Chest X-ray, AP view. Patient: 61 years old, sex M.
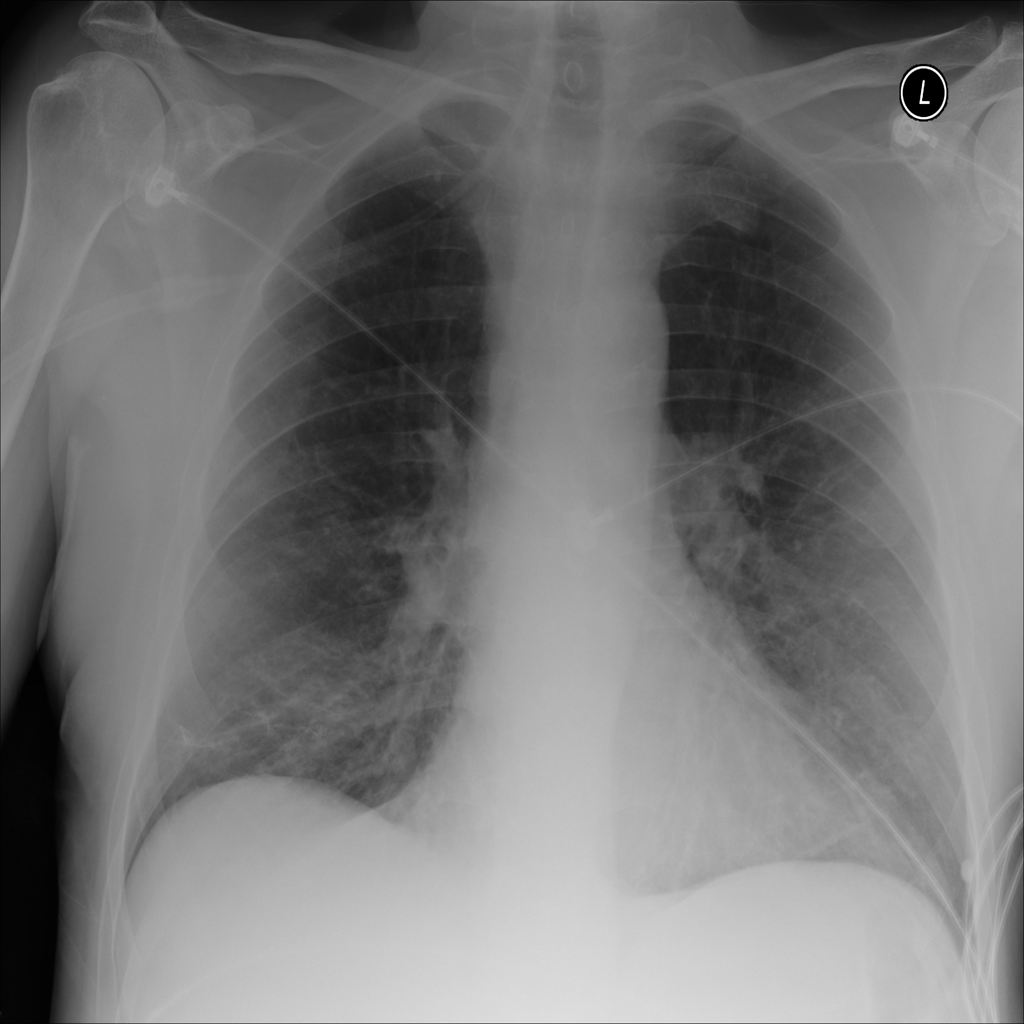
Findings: No Finding